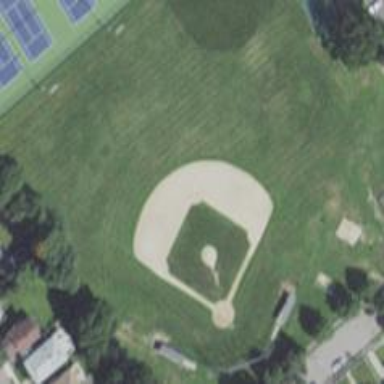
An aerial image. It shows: Baseball pitch for leisure land.